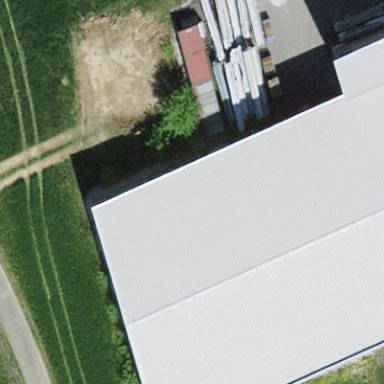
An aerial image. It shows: Industrial building.